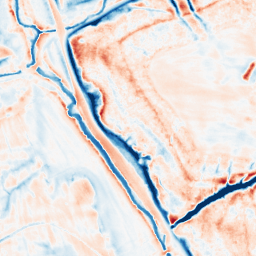
Category: trend_removal
Decomposition family: local_polynomial
Decomposition parameters: window_size: 21
degree: 3
Upsampling method: bilinear
Upsampling parameters: scale: 2
Upsampling scale: 2